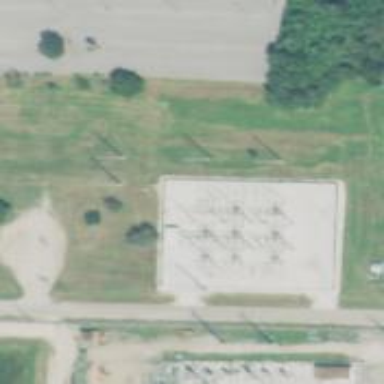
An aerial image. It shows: Switch used for power control.